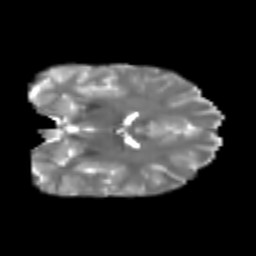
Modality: T2w
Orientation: coronal
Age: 28
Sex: male
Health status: healthy